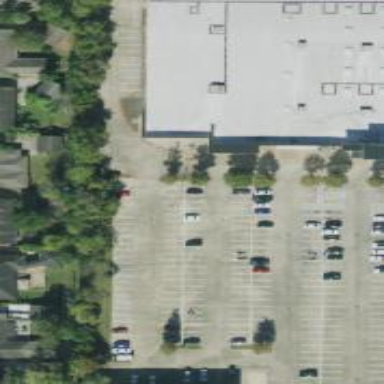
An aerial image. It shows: Parking space.